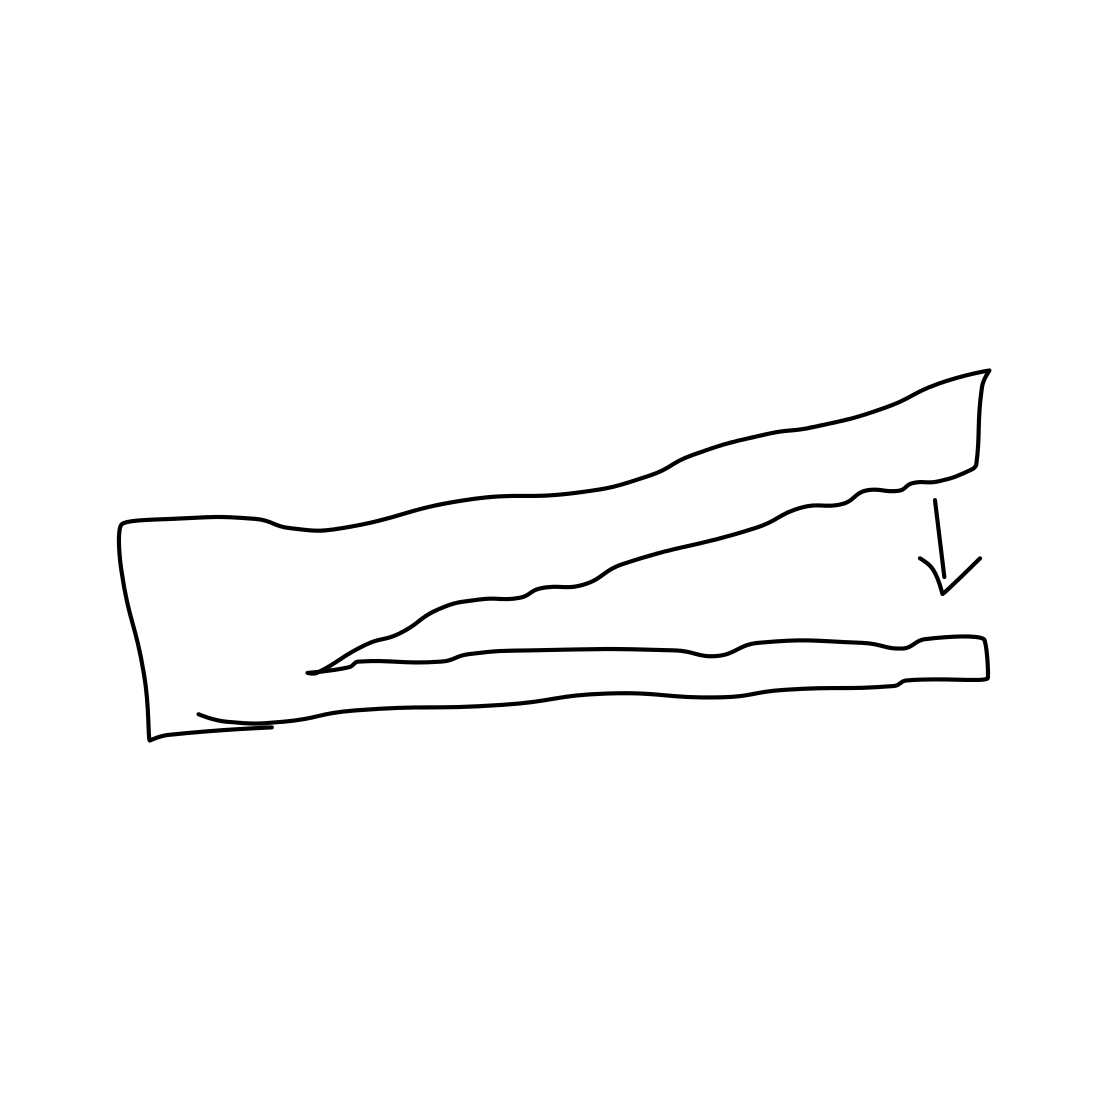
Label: stapler